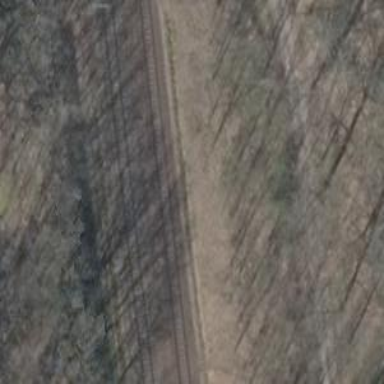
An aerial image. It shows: Rail siding with electrified contact lines.